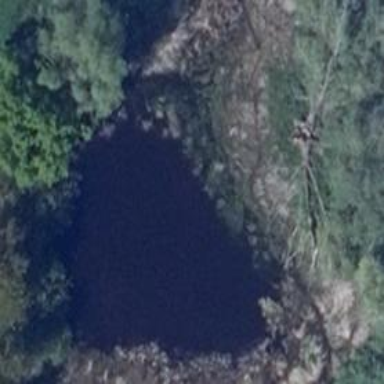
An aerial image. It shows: Peaceful pond surrounded by nature.